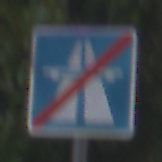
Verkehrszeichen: EndeAutbahn
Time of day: Midday
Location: Outdoor (Urban)
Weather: Overcast
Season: NotSpecified
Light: Natural